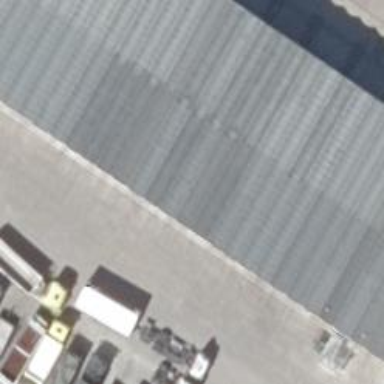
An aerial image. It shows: Car repair shop.